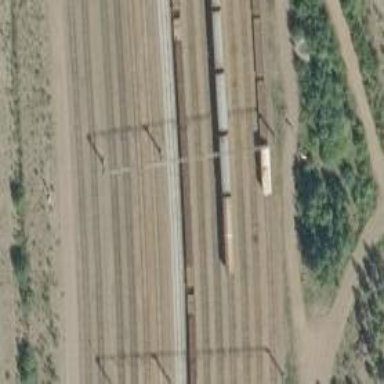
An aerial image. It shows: Railway yard with electrified contact lines.